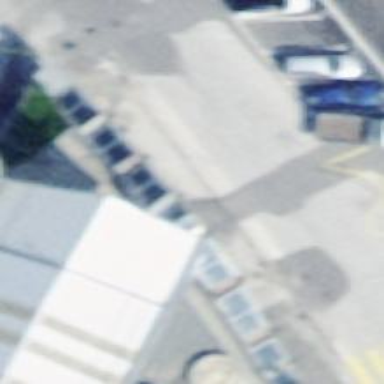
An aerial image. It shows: Set of concrete steps.